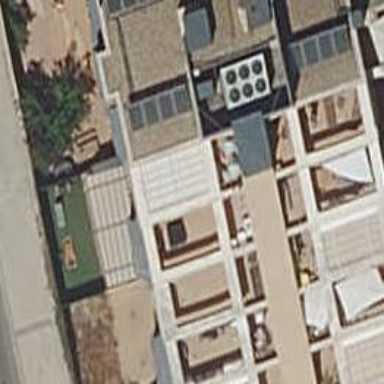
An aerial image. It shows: The image shows part of apartment building.